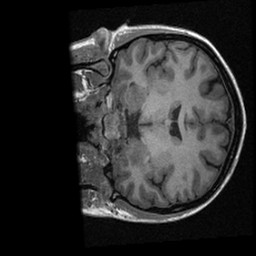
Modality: T1w
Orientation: coronal